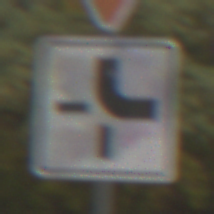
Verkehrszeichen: VerlaufVorfahrtsstrasse4
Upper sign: VorfahrtGewaehren
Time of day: Midday
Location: Outdoor (Nature)
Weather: Overcast
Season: Autumn
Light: Natural